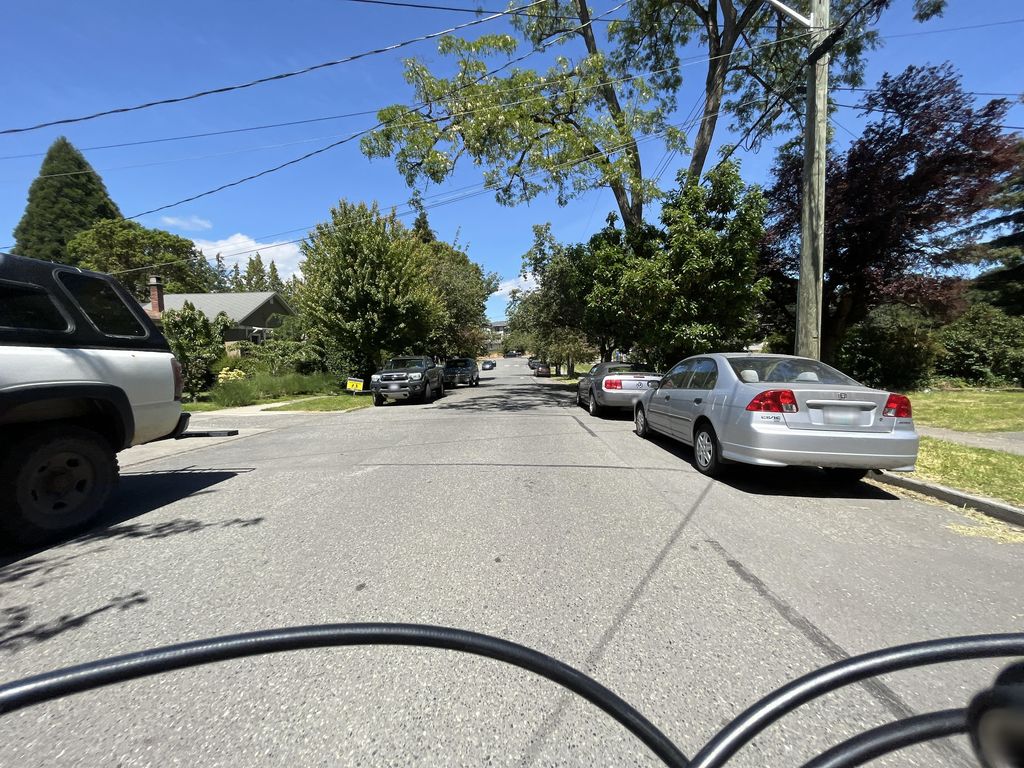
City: victoria